Interaction volume radius: 10 \u00c5
Interaction volume height: 10 \u00c5
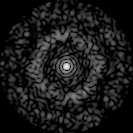
Disorder parameter: 0.8324